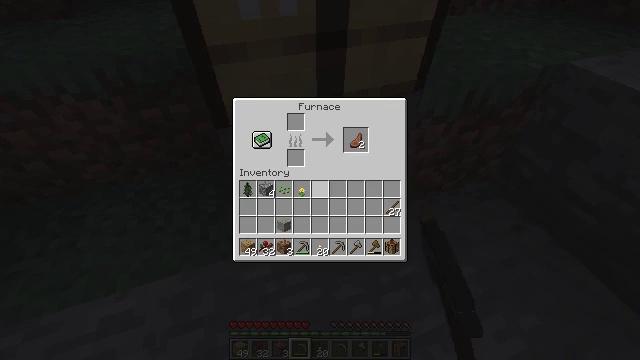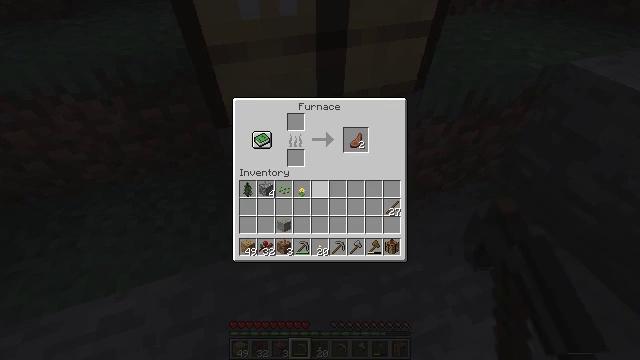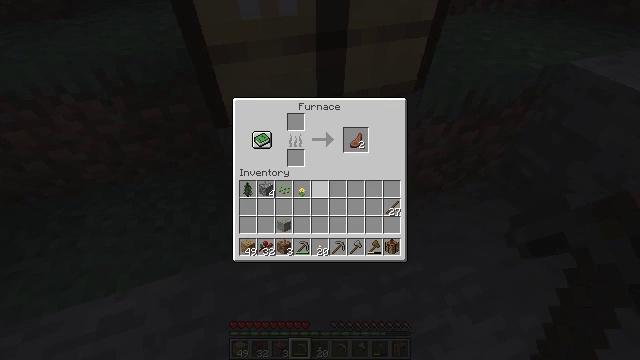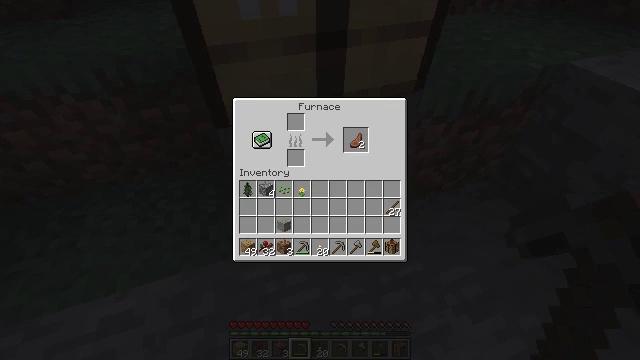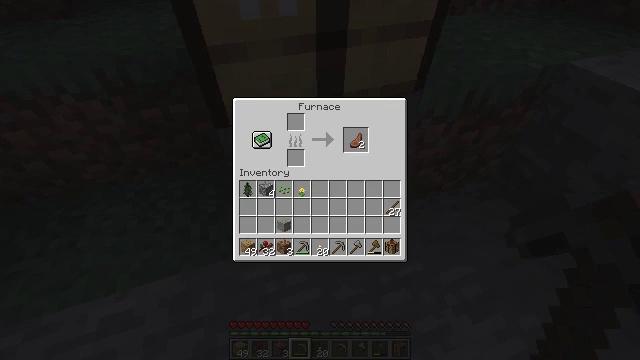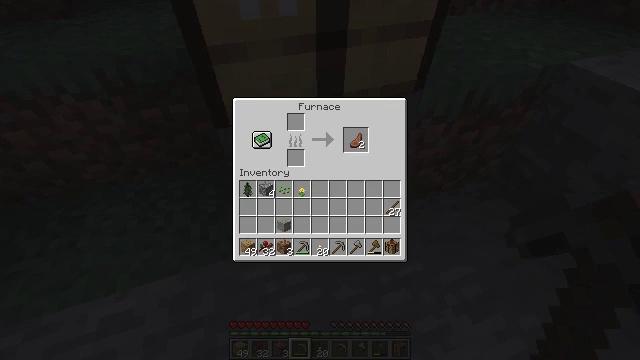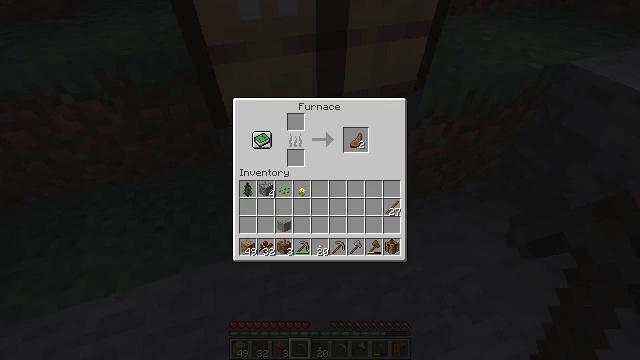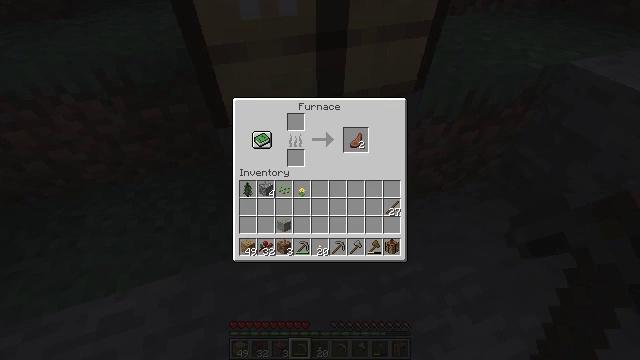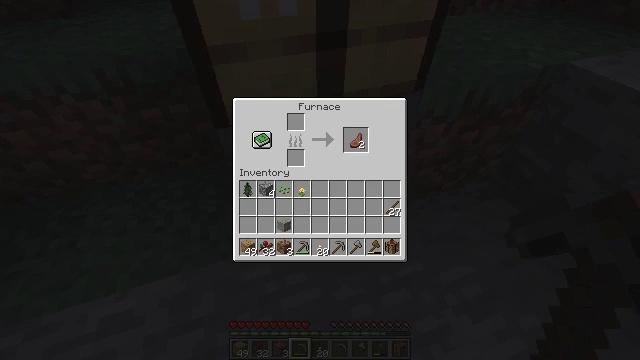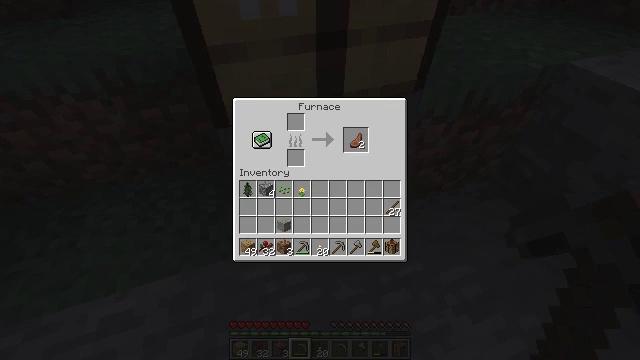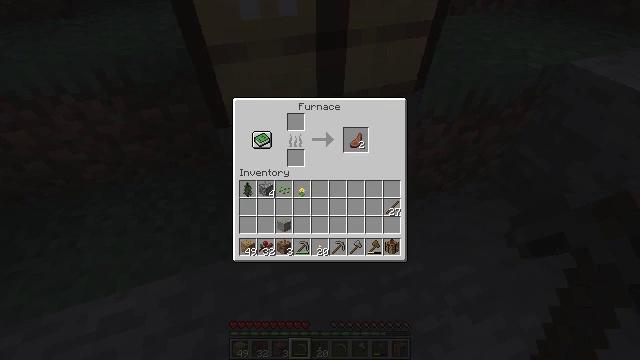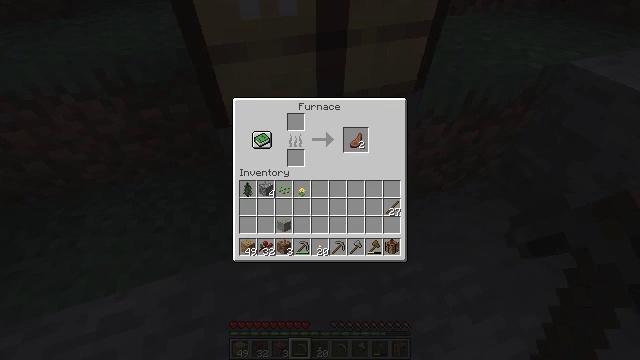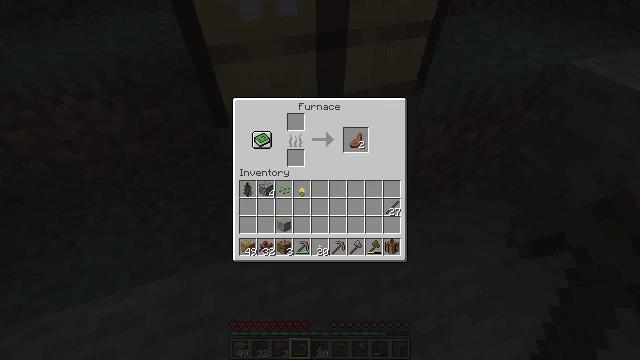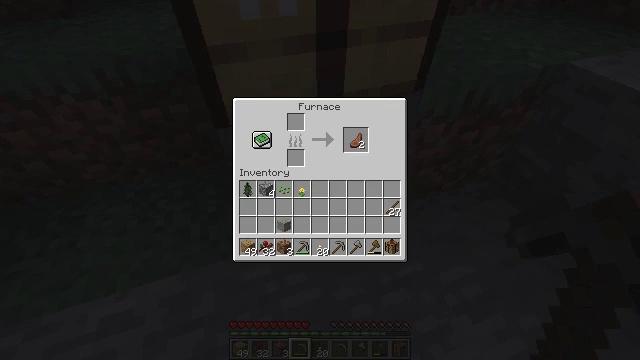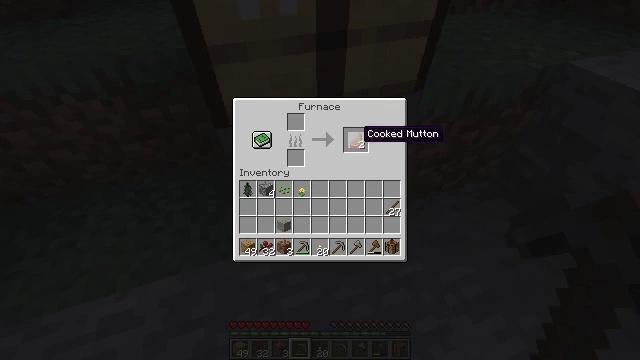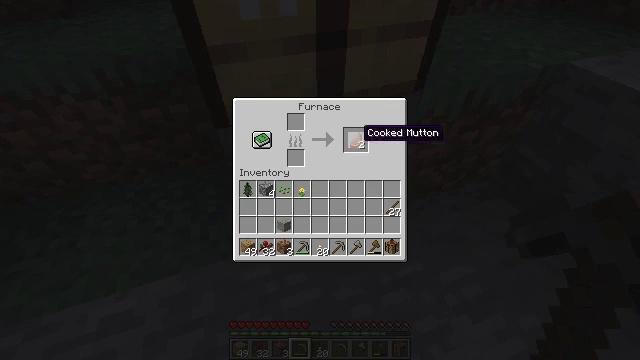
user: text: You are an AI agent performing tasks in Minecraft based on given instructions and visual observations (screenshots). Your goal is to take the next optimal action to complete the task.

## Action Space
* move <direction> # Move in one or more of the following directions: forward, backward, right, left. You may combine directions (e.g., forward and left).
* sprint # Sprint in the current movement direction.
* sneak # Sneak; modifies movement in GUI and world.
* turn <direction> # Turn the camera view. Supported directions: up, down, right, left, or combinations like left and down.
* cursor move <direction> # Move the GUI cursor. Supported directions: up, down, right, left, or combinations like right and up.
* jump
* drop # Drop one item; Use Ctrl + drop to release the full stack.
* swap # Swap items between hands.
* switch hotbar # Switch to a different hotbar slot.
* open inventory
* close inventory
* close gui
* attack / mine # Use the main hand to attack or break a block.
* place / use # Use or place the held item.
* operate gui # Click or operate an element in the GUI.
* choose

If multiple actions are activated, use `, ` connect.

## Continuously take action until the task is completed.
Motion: motion action
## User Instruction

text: craft item air
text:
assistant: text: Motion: no_op
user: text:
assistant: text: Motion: no_op
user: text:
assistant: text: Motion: no_op
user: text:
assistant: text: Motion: no_op
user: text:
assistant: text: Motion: no_op
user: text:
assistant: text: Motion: no_op
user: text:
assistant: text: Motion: sneak
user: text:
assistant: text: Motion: sneak
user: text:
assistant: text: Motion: sneak, cursor move down
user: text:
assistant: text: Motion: sneak
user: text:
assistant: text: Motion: sneak, cursor move right
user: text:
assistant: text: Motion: sneak, cursor move right and up
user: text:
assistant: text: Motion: sneak, cursor move up
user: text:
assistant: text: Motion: sneak, cursor move up
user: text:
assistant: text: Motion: sneak
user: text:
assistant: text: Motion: sneak
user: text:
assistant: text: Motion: sneak, operate gui
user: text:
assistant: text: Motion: sneak, operate gui
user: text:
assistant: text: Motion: sneak, operate gui
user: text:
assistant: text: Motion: sneak
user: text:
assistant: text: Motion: sneak
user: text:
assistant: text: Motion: sneak